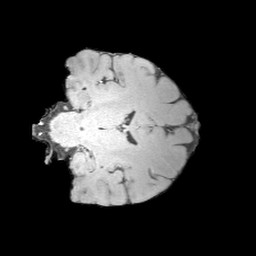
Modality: MP2RAGE
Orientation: coronal